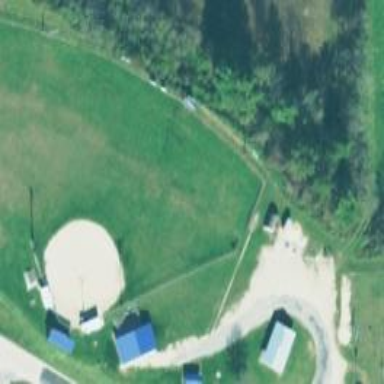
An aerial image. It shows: Baseball pitch for leisure and sports activities.